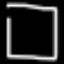
Label: square